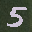
Label: 5